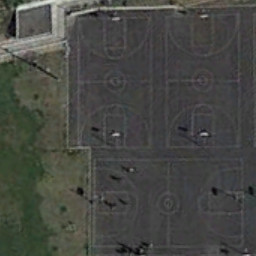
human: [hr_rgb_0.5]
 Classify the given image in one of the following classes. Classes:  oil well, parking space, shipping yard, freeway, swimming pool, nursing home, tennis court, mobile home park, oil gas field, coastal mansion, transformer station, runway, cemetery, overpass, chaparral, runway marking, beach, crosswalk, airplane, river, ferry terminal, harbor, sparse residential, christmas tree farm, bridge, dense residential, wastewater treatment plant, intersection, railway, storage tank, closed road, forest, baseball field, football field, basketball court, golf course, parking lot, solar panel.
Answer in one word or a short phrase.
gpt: basketball court